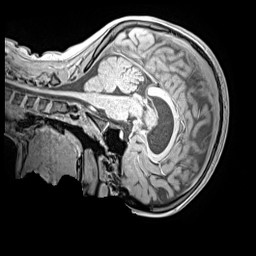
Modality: MP2RAGE
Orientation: sagittal
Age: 11
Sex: female
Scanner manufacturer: siemens
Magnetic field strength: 3 T
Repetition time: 4 s
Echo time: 0.00299 s